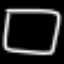
Label: square